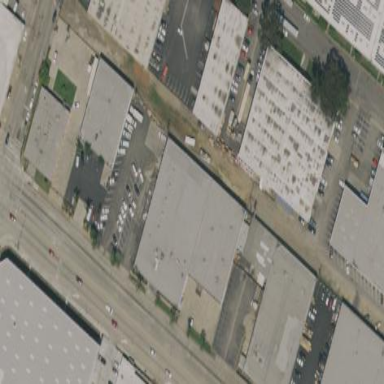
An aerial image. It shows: Warehouse.